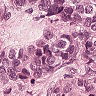
Metastatic tissue present: yes